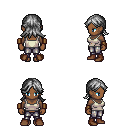
a pixel art fantasy rpg character, female body template, human, dark skin, white pirate shirt, metal pants, gray loose hair, leather bracers, brown shoes, four views (front, back, left, right), 2x2 character sprite sheet, small pixel art, hard edges, no anti-aliasing